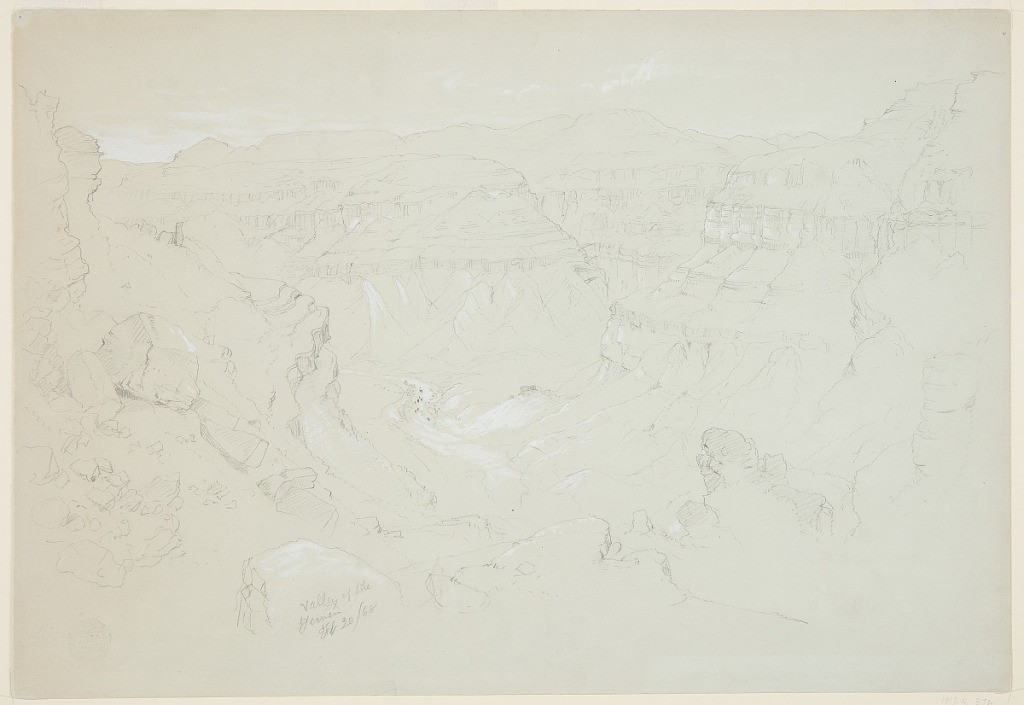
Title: Valley of the Yemen, Palestine (Israel)
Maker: Frederic Edwin Church, American, 1826–1900
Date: February 20, 1868
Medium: Graphite, brush and white gouache on gray-green wove paper
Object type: Drawing
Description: Landscape sketch showing a view of the valley of the Nahal Hatira and Nahal Yamin, known to Church as the "Valley of El Yemen," in the Negev Desert of present-day Israel. Witnessed en route to Petra from Jerusalem, the canyon is made up of sheer rock walls that are comprised of layered bands of rock strata. The nearby rocky cliffs at left and right rapidly descends to the valley flooer at center, where a road highlighted in white gouache hosts several members of a caravan--articulated as dark dots on the lightly toned path. In the middle distance, a prominent cliff face bifurcates the canyon, with a deep portion jutting off into the background at right. The scene is backdropped by a range of low but rugged desert mountains.